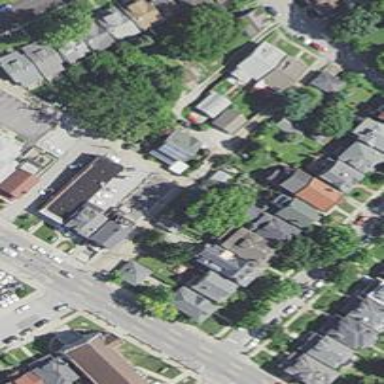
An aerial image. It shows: Alleyway designated as service road.